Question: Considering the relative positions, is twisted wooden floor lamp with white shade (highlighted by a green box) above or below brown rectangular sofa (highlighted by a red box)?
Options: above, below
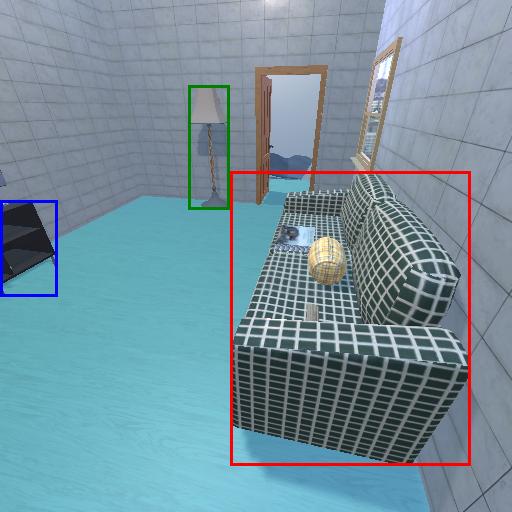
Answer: above